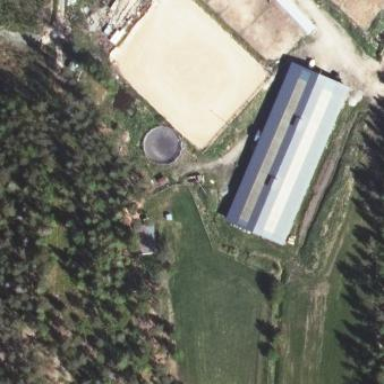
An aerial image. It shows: Equestrian pitch used for leisure and sports activities.